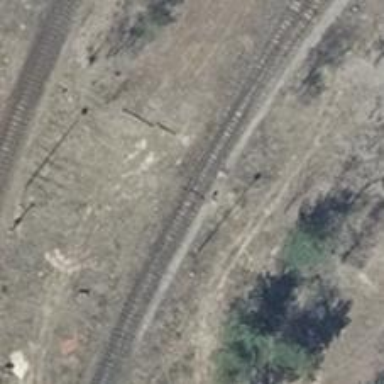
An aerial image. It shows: Railway switch.